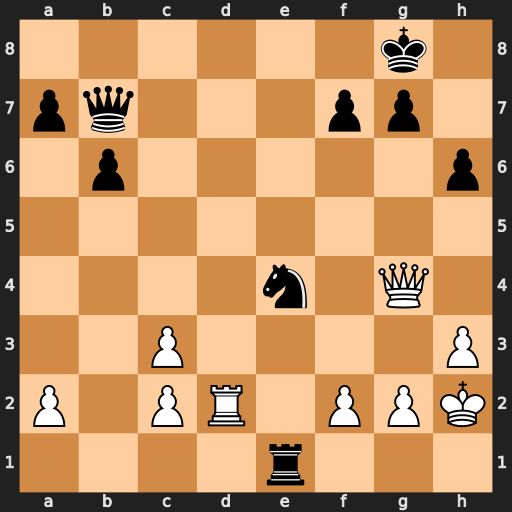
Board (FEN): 6k1/pq3pp1/1p5p/8/4n1Q1/2P4P/P1PR1PPK/4r3
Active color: w
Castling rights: -
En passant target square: -
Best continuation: Rd8+ Kh7 Qf5+ g6 Qe5 f6 Qe8 Qc7+ g3 Qxd8 Qxd8